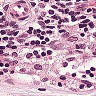
Metastatic tissue present: no